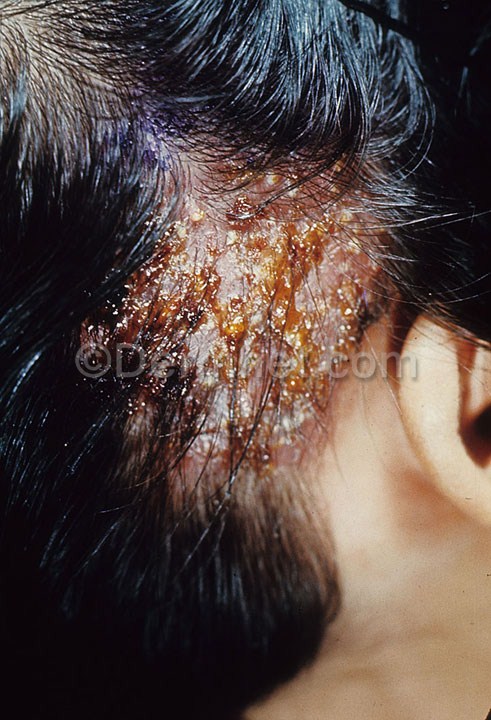
Disease: Tinea Ringworm Candidiasis and other Fungal Infections